Interaction volume radius: 10 \u00c5
Interaction volume height: 25 \u00c5
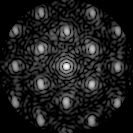
Disorder parameter: 0.2911